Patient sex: M
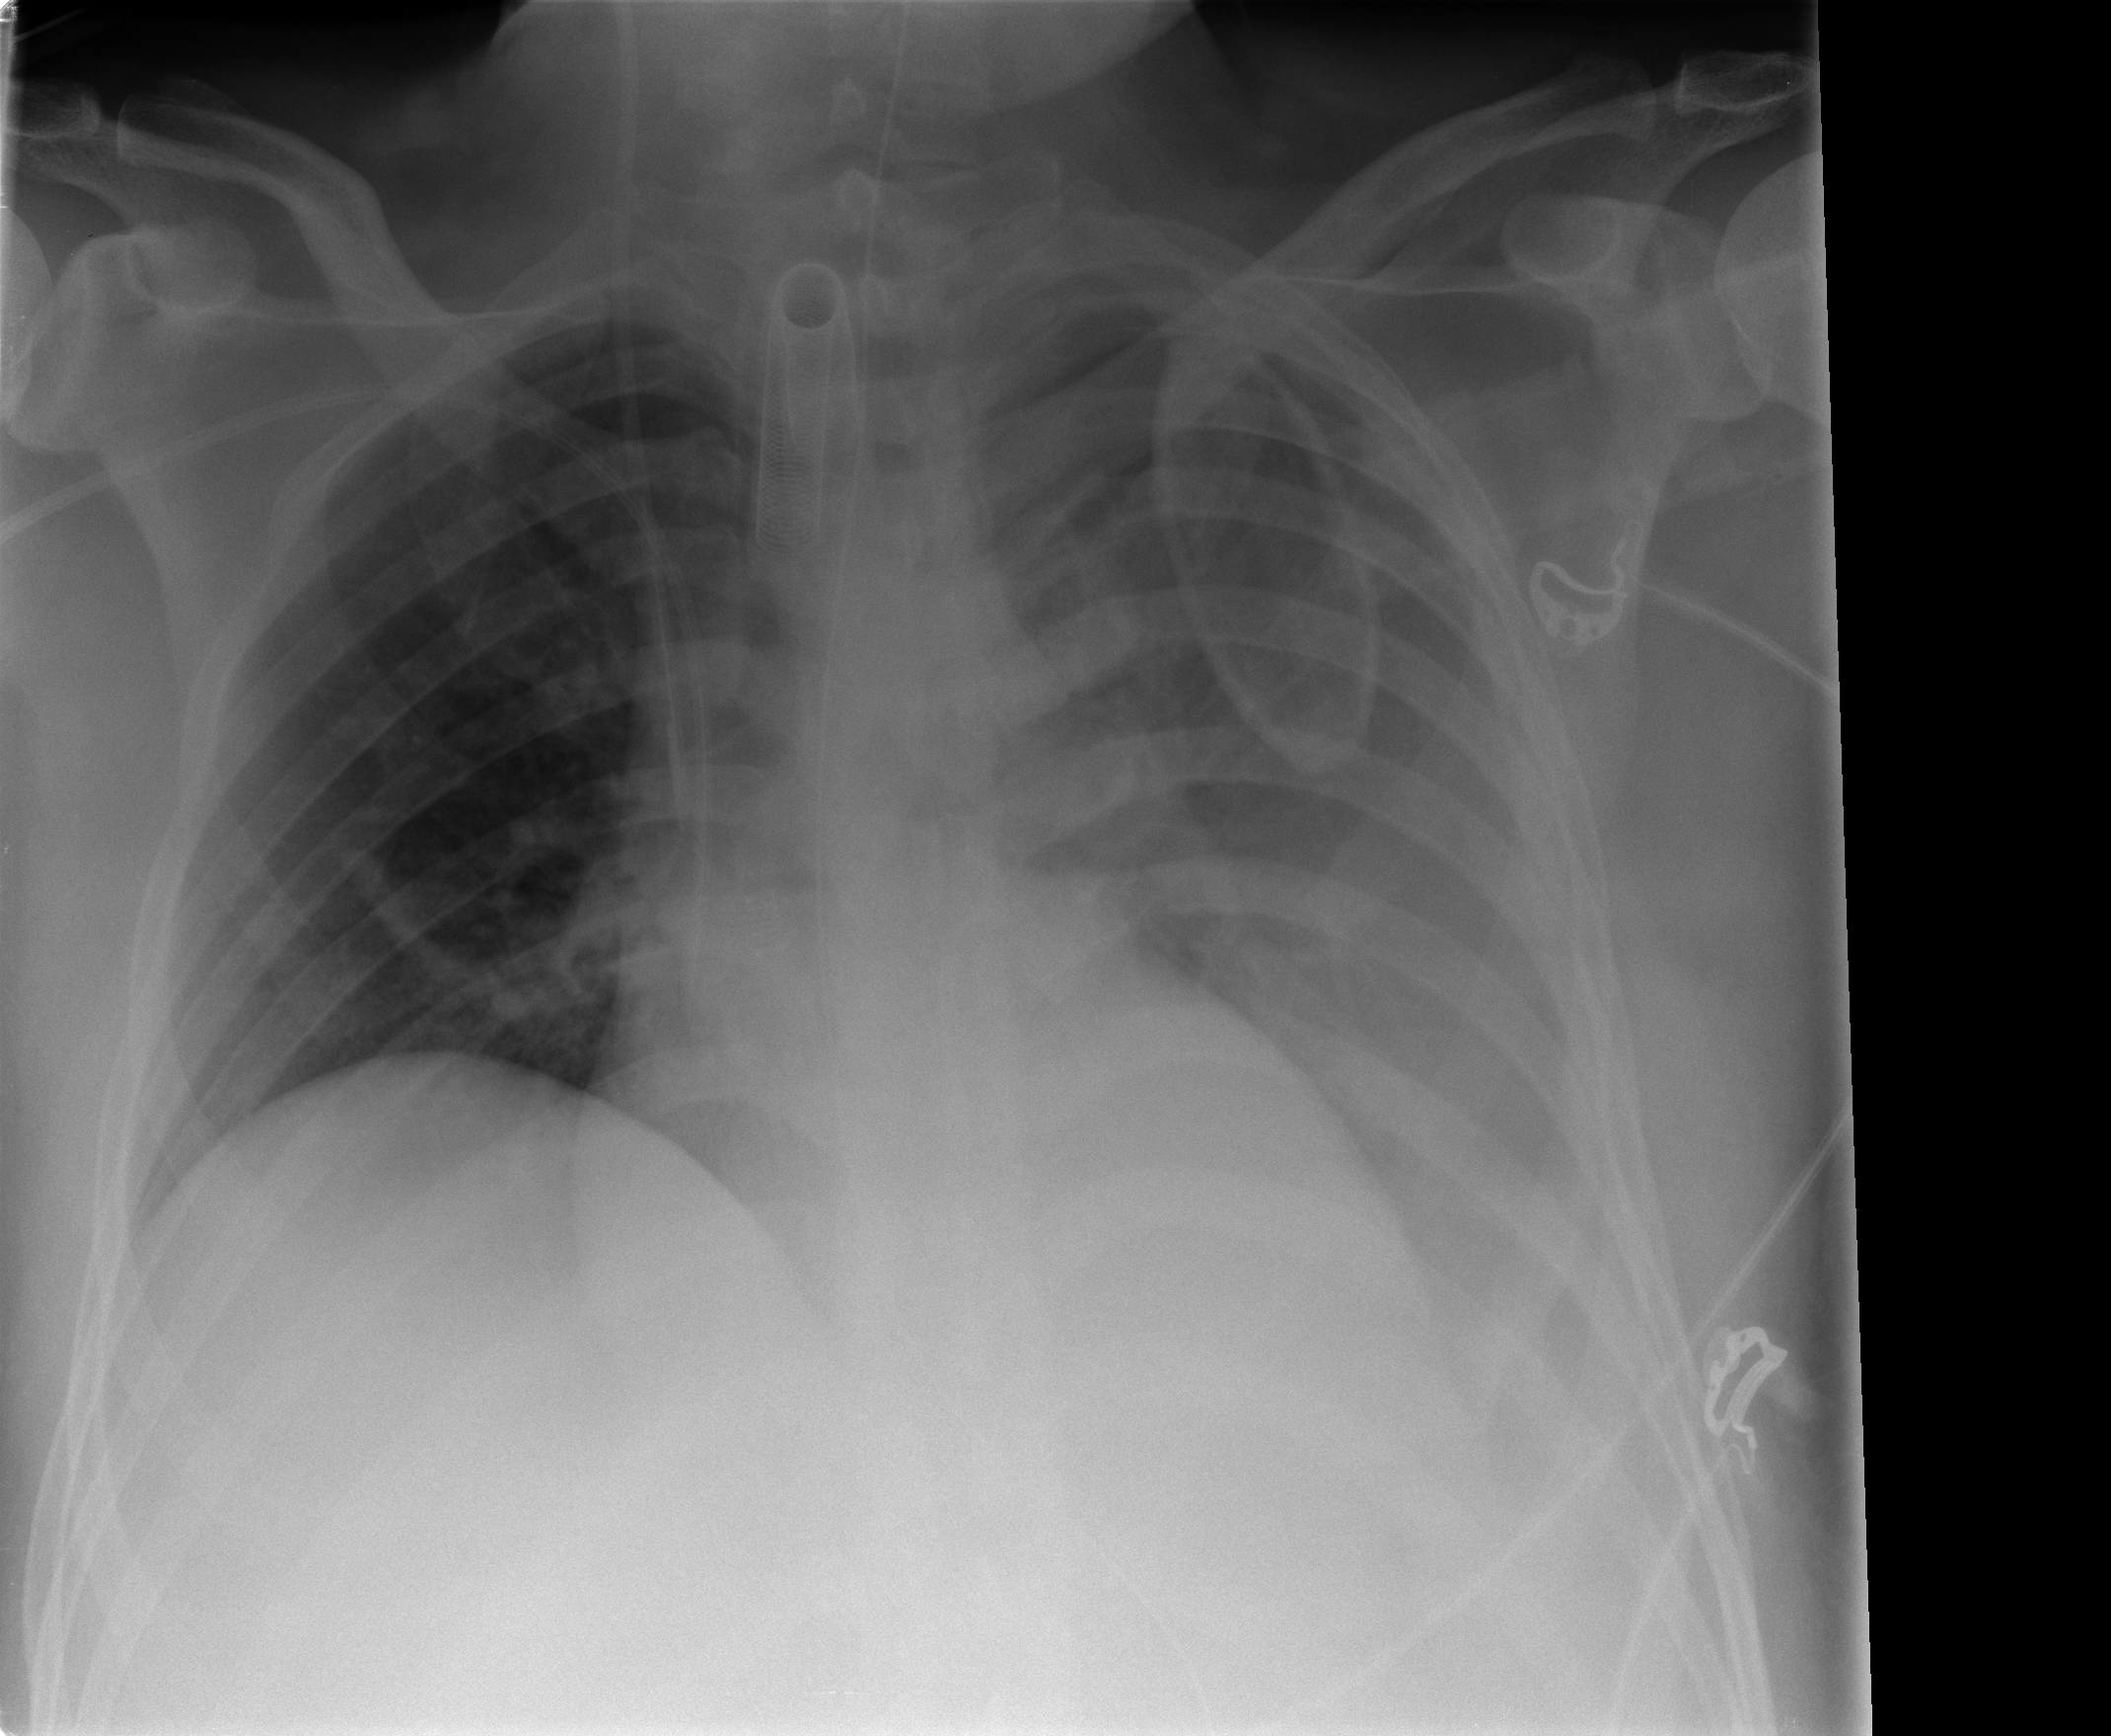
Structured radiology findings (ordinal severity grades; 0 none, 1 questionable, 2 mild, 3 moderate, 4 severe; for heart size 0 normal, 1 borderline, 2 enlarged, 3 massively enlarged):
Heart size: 0
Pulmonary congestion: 0
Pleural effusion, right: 0
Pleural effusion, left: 3
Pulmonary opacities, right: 0
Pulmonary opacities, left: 0
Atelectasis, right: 0
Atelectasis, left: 2